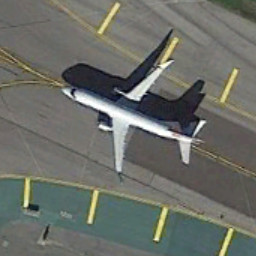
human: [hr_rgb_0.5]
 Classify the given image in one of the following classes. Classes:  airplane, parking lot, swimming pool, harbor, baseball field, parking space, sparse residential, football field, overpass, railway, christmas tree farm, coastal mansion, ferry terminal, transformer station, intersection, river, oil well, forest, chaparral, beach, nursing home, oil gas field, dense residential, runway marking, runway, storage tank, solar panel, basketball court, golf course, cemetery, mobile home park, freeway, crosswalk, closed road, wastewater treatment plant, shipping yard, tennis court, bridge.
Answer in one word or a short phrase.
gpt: airplane